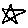
Label: star